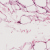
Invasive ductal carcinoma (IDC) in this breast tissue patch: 0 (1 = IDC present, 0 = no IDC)